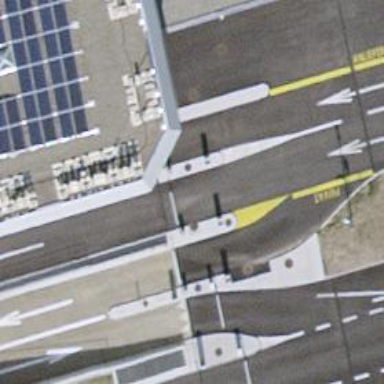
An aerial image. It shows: Lift gate barrier.